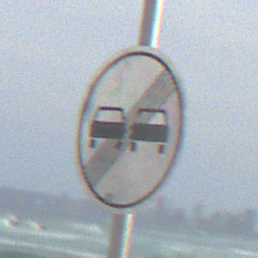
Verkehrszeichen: EndeUeberholverbot
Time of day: MorningAfternoon
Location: Outdoor (Suburban)
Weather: PartlyCloudy
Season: NotSpecified
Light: Natural